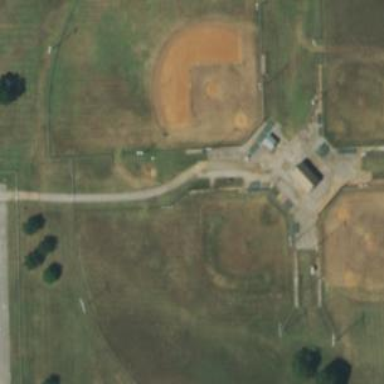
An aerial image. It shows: Baseball pitch for leisure land.